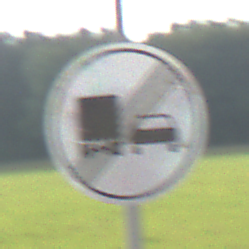
Verkehrszeichen: EndeUeberholverbotKraftfahrzeuge
Umgebung: Outdoor, Nature
Tageszeit: SunriseSunset
Wetter: PartlyCloudy
Licht: Natural
Jahreszeit: NotSpecified
Kontrast: MediumContrast